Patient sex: F
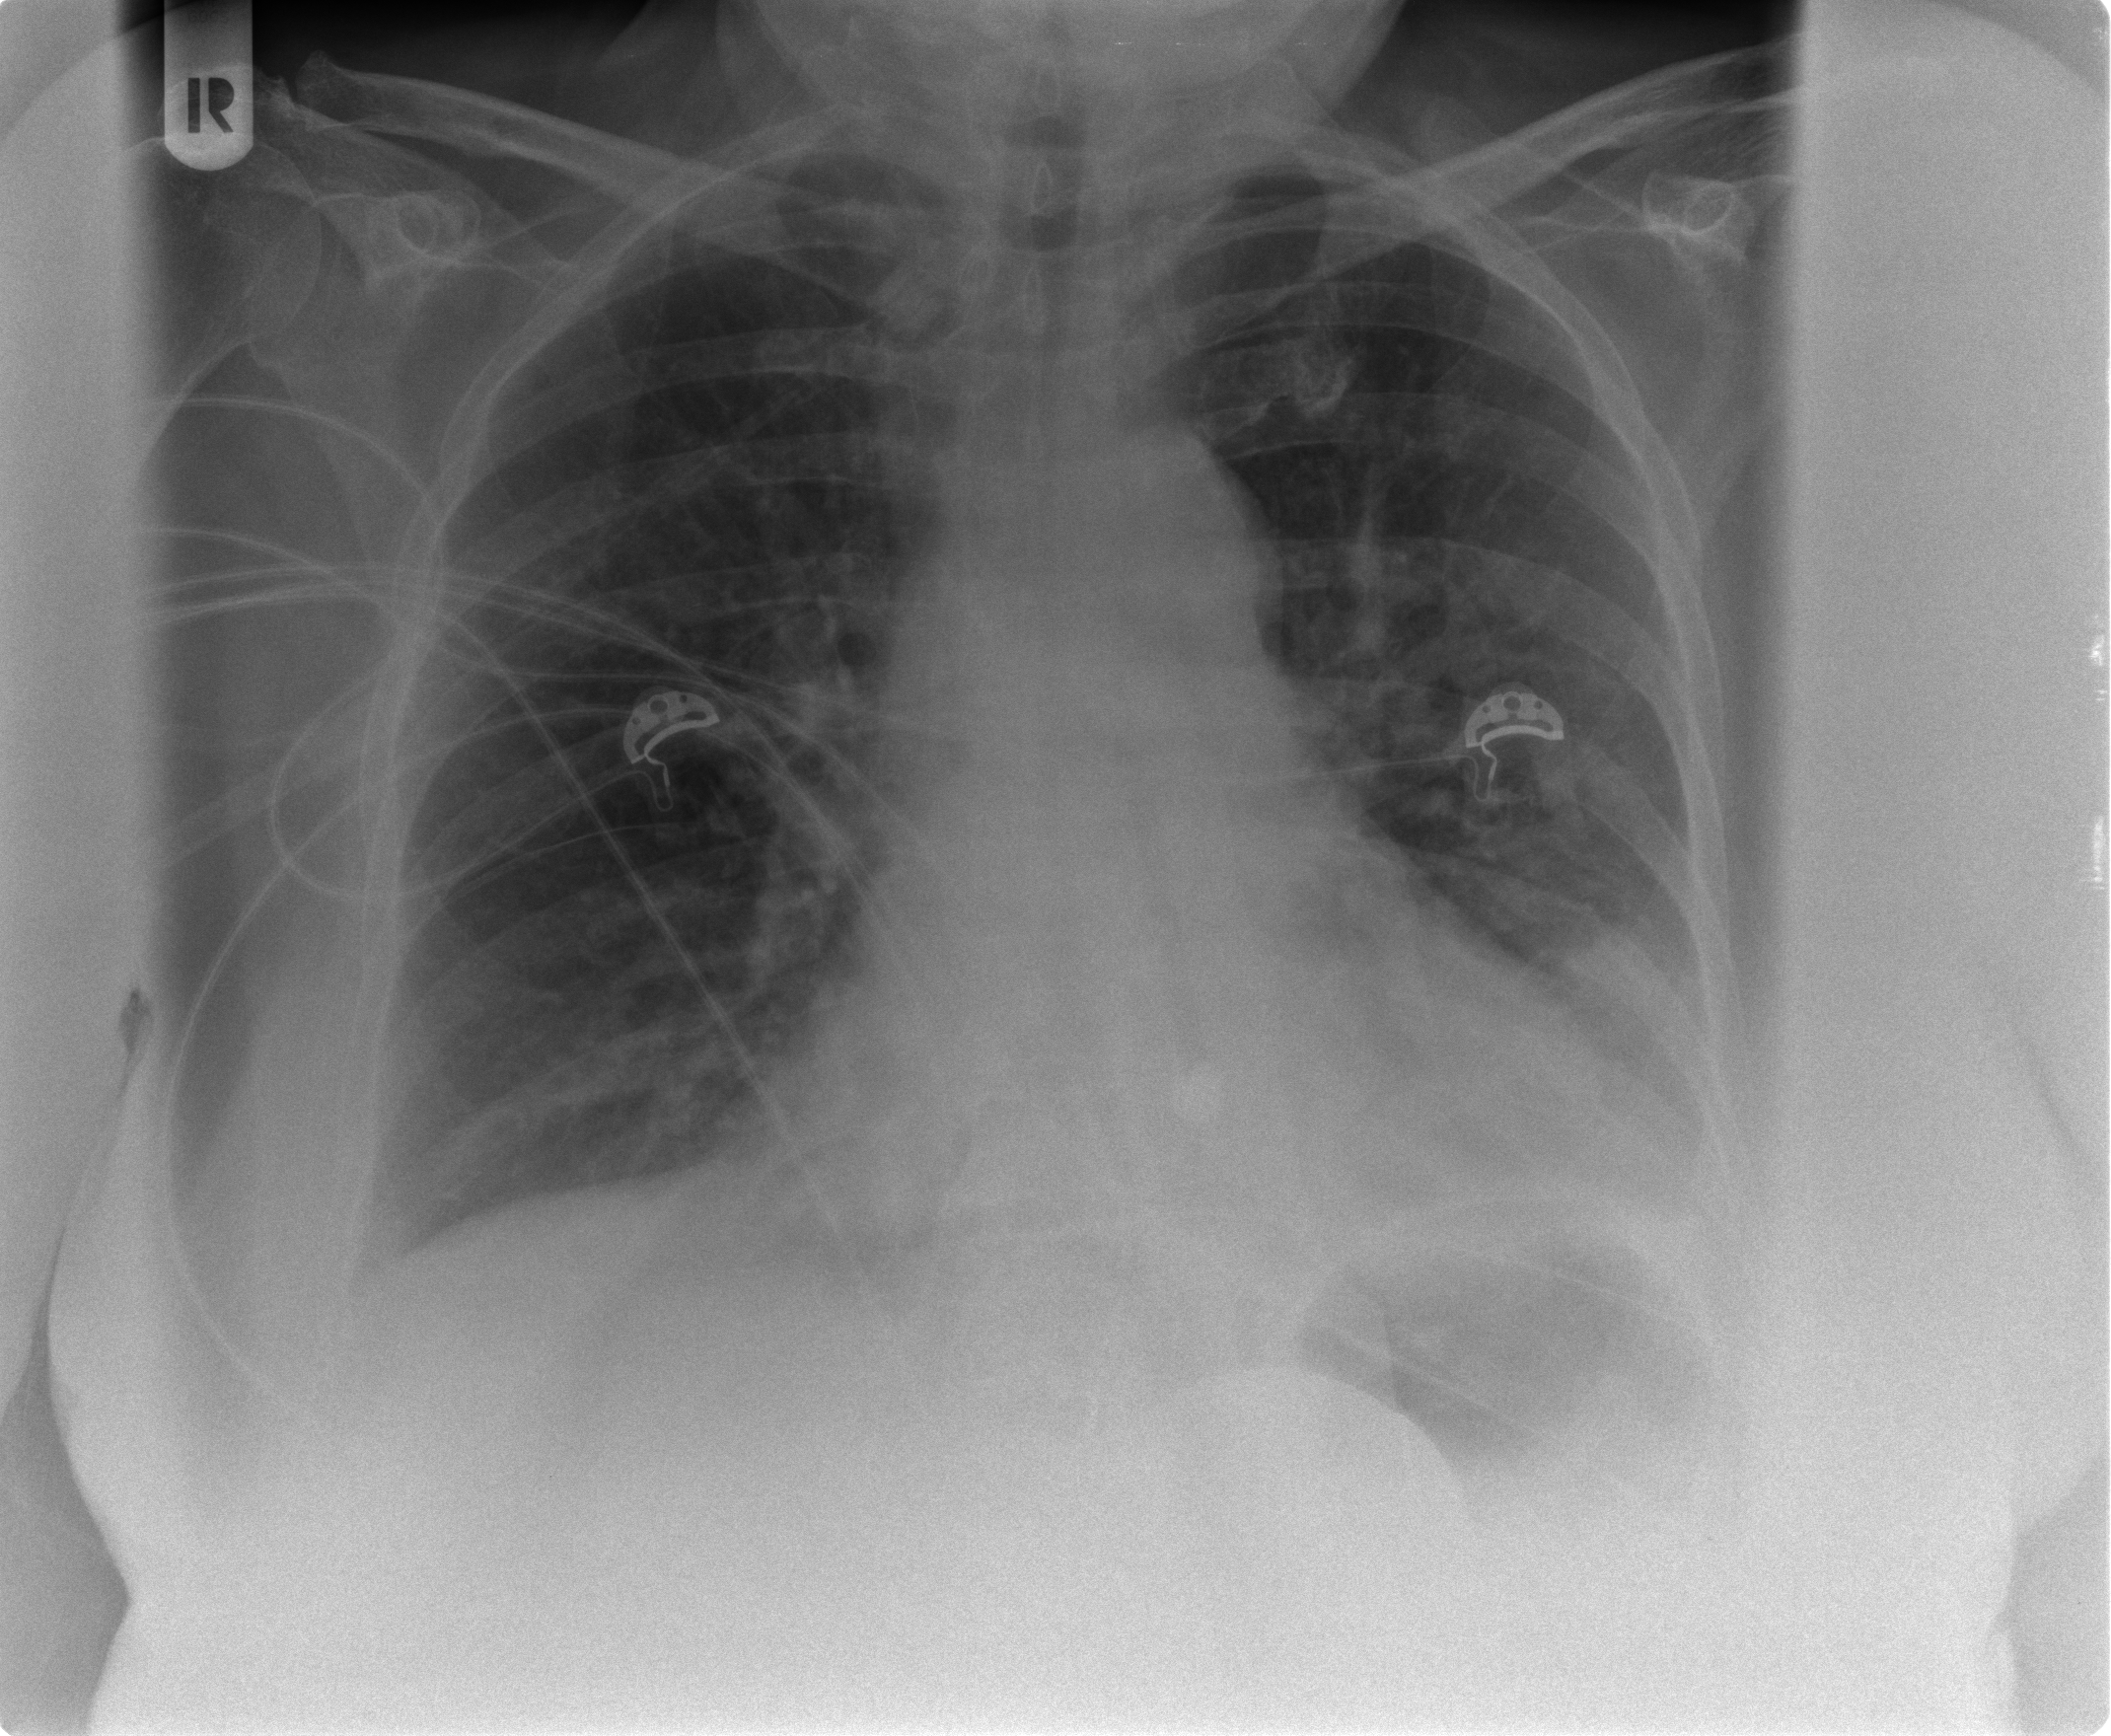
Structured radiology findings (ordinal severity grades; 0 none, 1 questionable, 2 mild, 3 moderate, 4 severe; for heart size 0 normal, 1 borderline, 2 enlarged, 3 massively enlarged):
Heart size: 1
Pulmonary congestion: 2
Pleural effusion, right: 2
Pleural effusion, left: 2
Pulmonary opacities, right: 0
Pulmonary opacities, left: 0
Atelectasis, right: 2
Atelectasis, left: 2